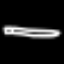
Label: pencil